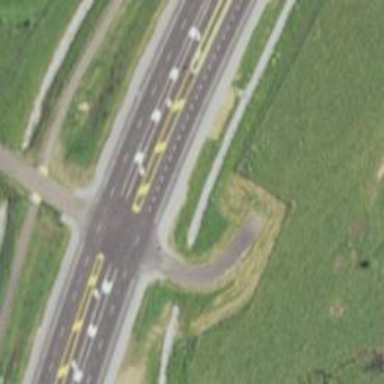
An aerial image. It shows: Tertiary link road.